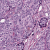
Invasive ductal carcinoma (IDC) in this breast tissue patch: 1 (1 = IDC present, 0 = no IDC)